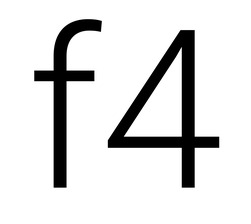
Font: Roboto_Light